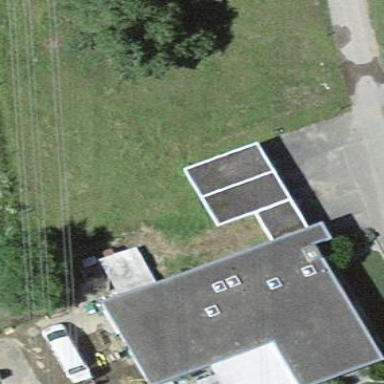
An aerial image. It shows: Garage.